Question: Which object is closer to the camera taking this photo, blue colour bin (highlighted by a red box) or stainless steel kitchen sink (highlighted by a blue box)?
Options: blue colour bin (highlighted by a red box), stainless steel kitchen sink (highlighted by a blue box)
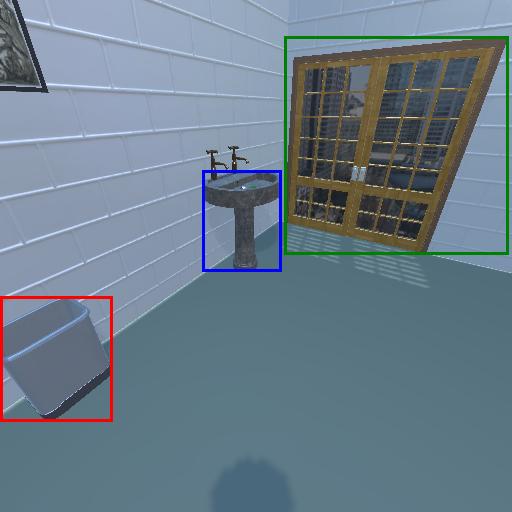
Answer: blue colour bin (highlighted by a red box)